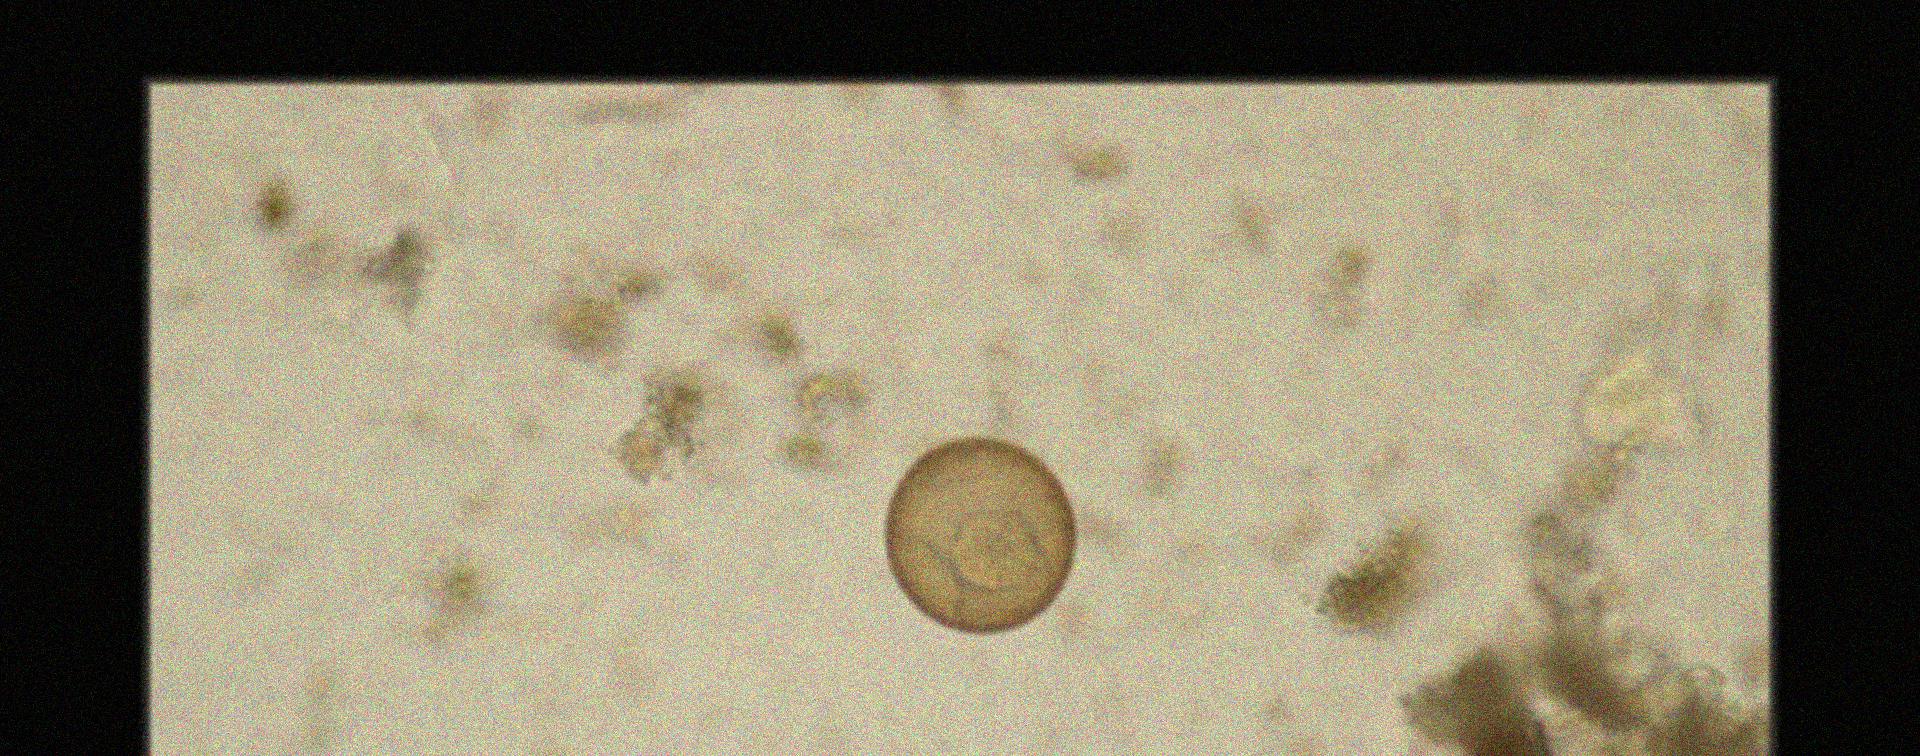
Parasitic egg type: Hymenolepis diminuta